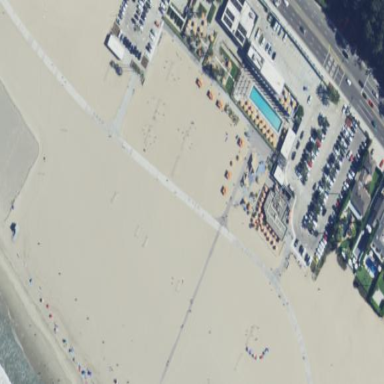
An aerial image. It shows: Sandy pitch designated for beach volleyball.